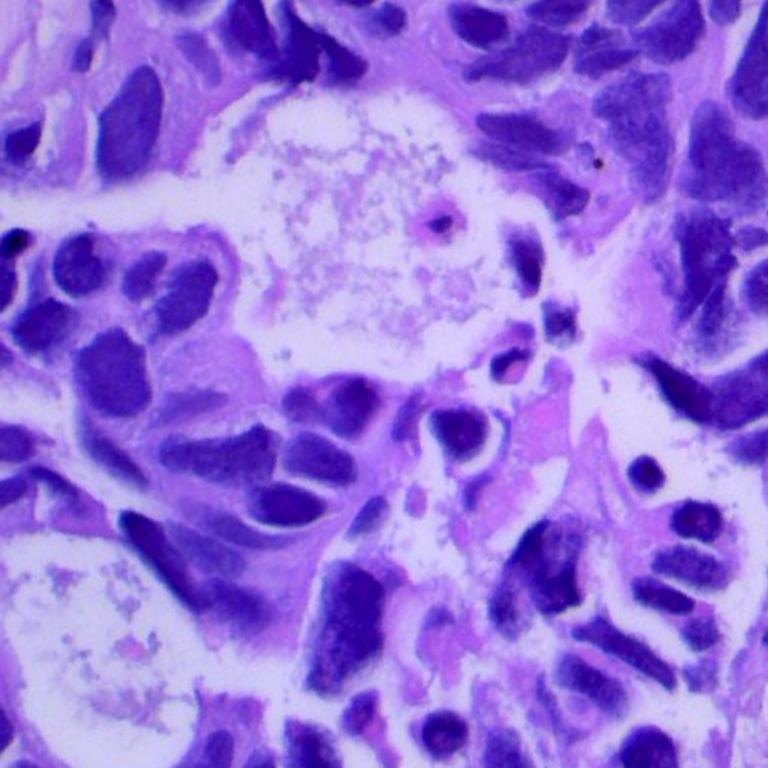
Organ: lung
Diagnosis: adenocarcinomas